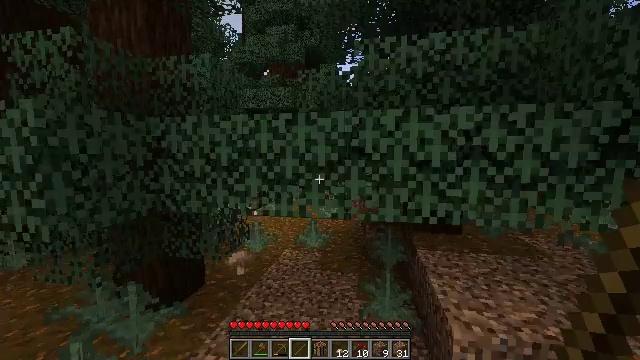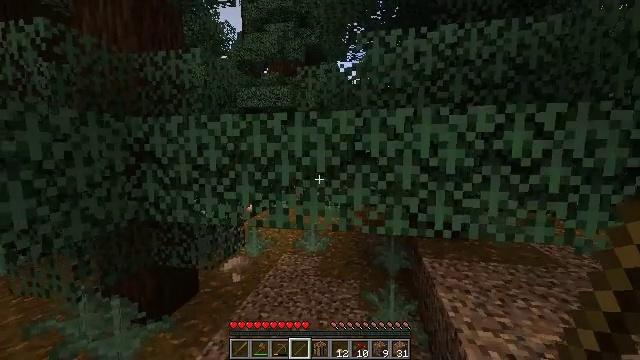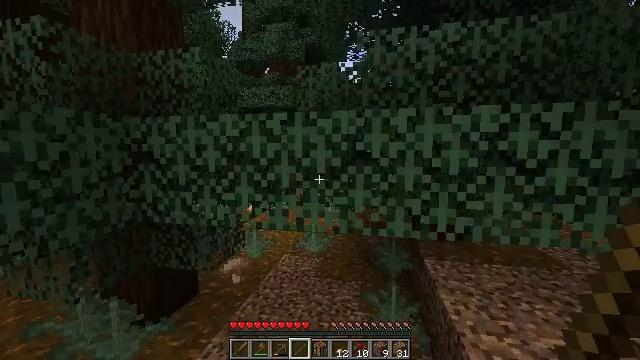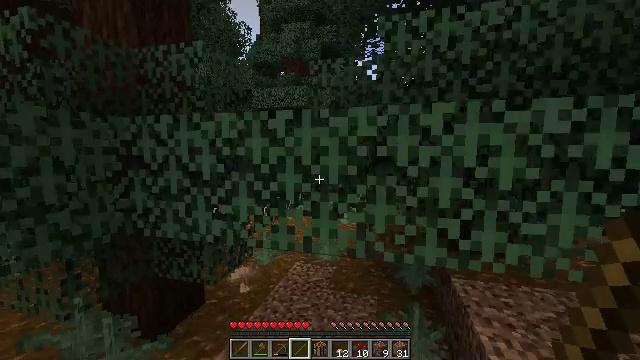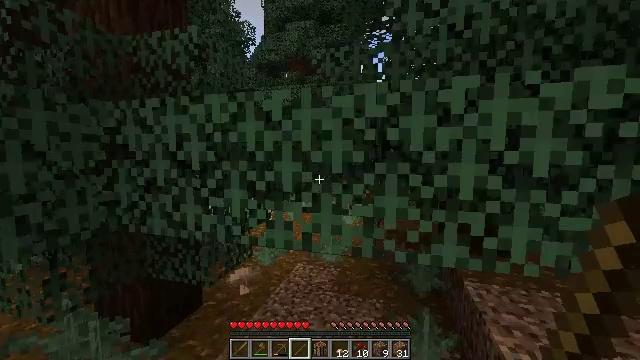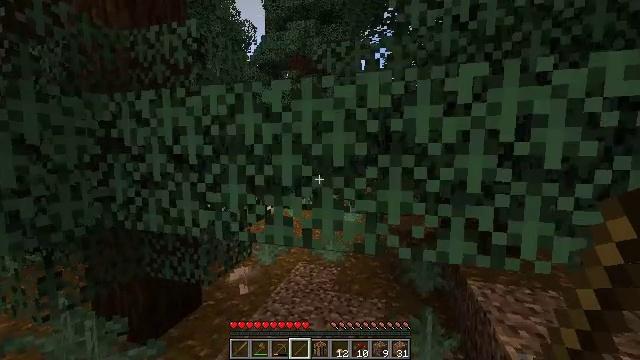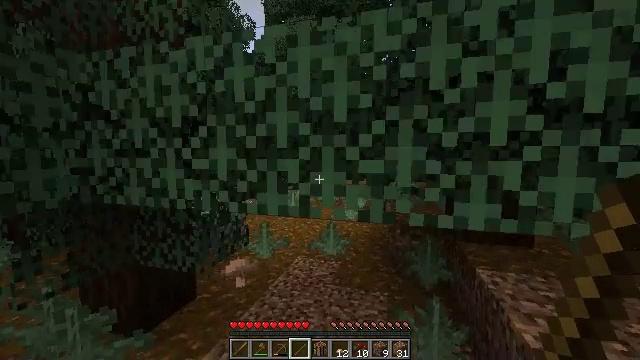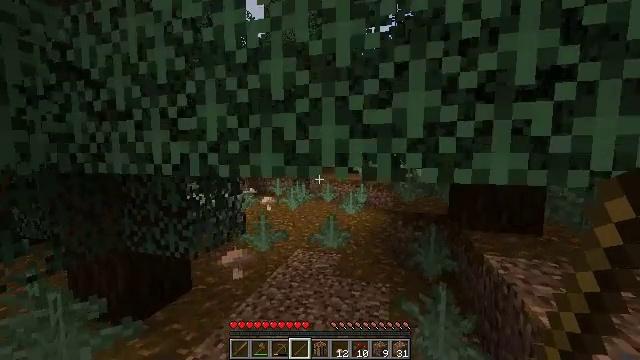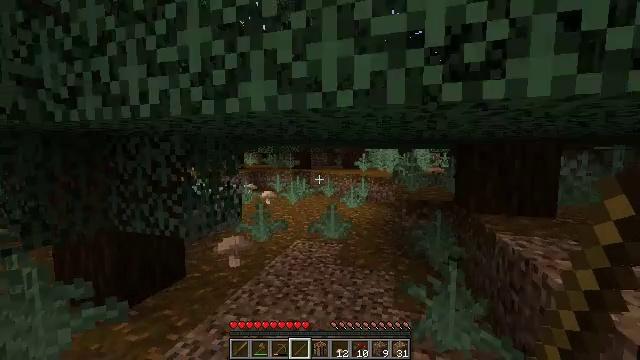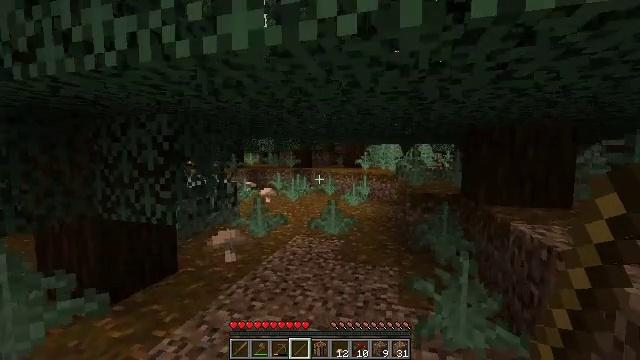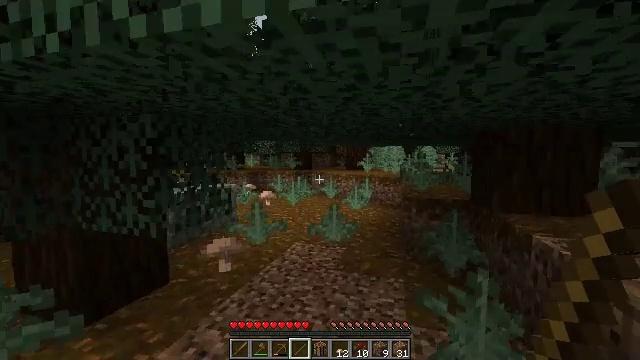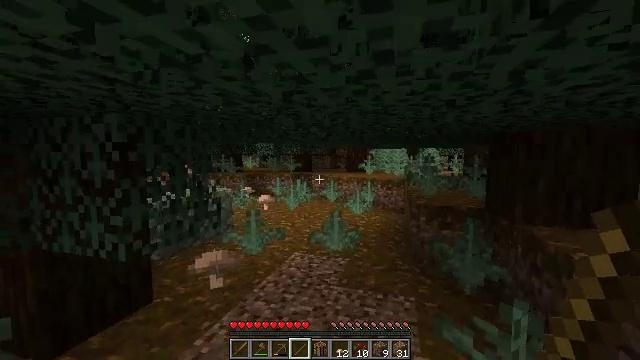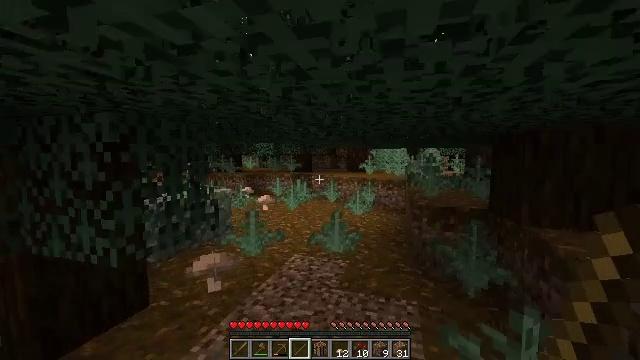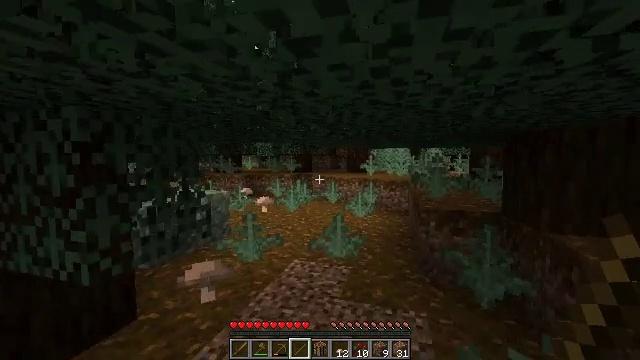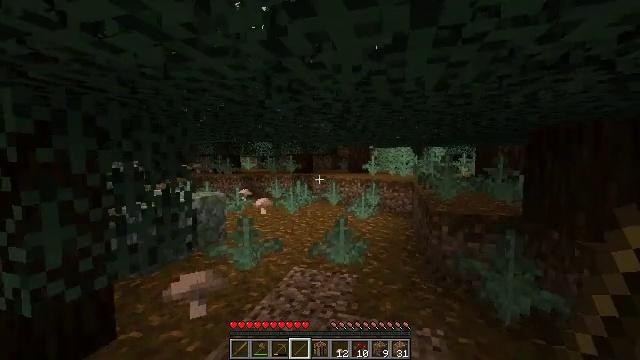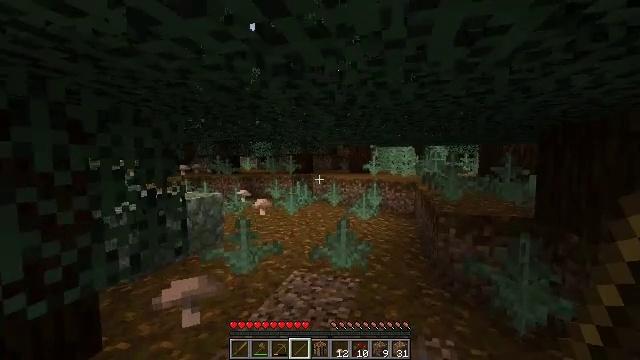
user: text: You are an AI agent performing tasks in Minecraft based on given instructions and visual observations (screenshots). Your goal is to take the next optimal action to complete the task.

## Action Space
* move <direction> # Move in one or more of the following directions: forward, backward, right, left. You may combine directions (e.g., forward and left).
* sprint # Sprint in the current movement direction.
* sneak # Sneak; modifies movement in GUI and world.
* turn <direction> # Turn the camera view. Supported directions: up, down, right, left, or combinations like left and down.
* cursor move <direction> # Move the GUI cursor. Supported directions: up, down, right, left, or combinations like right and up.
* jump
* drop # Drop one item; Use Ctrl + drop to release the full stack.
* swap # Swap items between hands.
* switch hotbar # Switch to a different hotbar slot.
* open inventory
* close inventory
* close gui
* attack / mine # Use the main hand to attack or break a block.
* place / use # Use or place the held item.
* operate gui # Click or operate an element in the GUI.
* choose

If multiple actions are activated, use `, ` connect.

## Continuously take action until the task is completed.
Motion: motion action
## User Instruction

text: Find and harvest the red mushroom from its spot.
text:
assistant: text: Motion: move forward
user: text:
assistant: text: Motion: move forward
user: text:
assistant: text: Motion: move forward, turn left
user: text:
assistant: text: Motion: move forward
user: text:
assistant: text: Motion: move forward
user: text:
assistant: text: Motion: move forward
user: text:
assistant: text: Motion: move forward
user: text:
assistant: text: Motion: move forward
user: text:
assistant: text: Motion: move forward
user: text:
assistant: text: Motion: move forward
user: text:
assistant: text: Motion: move forward
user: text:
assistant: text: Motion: move forward
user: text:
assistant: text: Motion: move forward
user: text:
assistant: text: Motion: move forward
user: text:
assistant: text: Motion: move forward
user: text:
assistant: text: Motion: move forward
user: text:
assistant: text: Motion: move forward
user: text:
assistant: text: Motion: move forward, turn left
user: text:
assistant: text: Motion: move forward, turn left
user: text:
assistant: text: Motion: move forward and move right, turn left
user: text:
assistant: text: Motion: move forward and move right, turn left
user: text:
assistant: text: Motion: move forward and move right, turn left
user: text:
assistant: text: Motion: move forward and move right, turn left
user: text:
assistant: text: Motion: move forward and move right, turn left
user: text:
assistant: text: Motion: move forward and move right, turn left
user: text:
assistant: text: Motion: move forward and move right, turn left
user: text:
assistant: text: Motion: move forward and move right, turn left
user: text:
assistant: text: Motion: move forward and move right, turn left
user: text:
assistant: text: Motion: move forward and move right, turn left
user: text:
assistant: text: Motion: move forward and move right